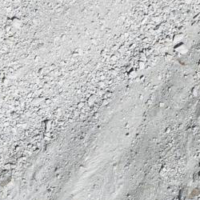
EUNIS habitat code: 48
Species observed at this site:
Saxifraga oppositifolia